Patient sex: F
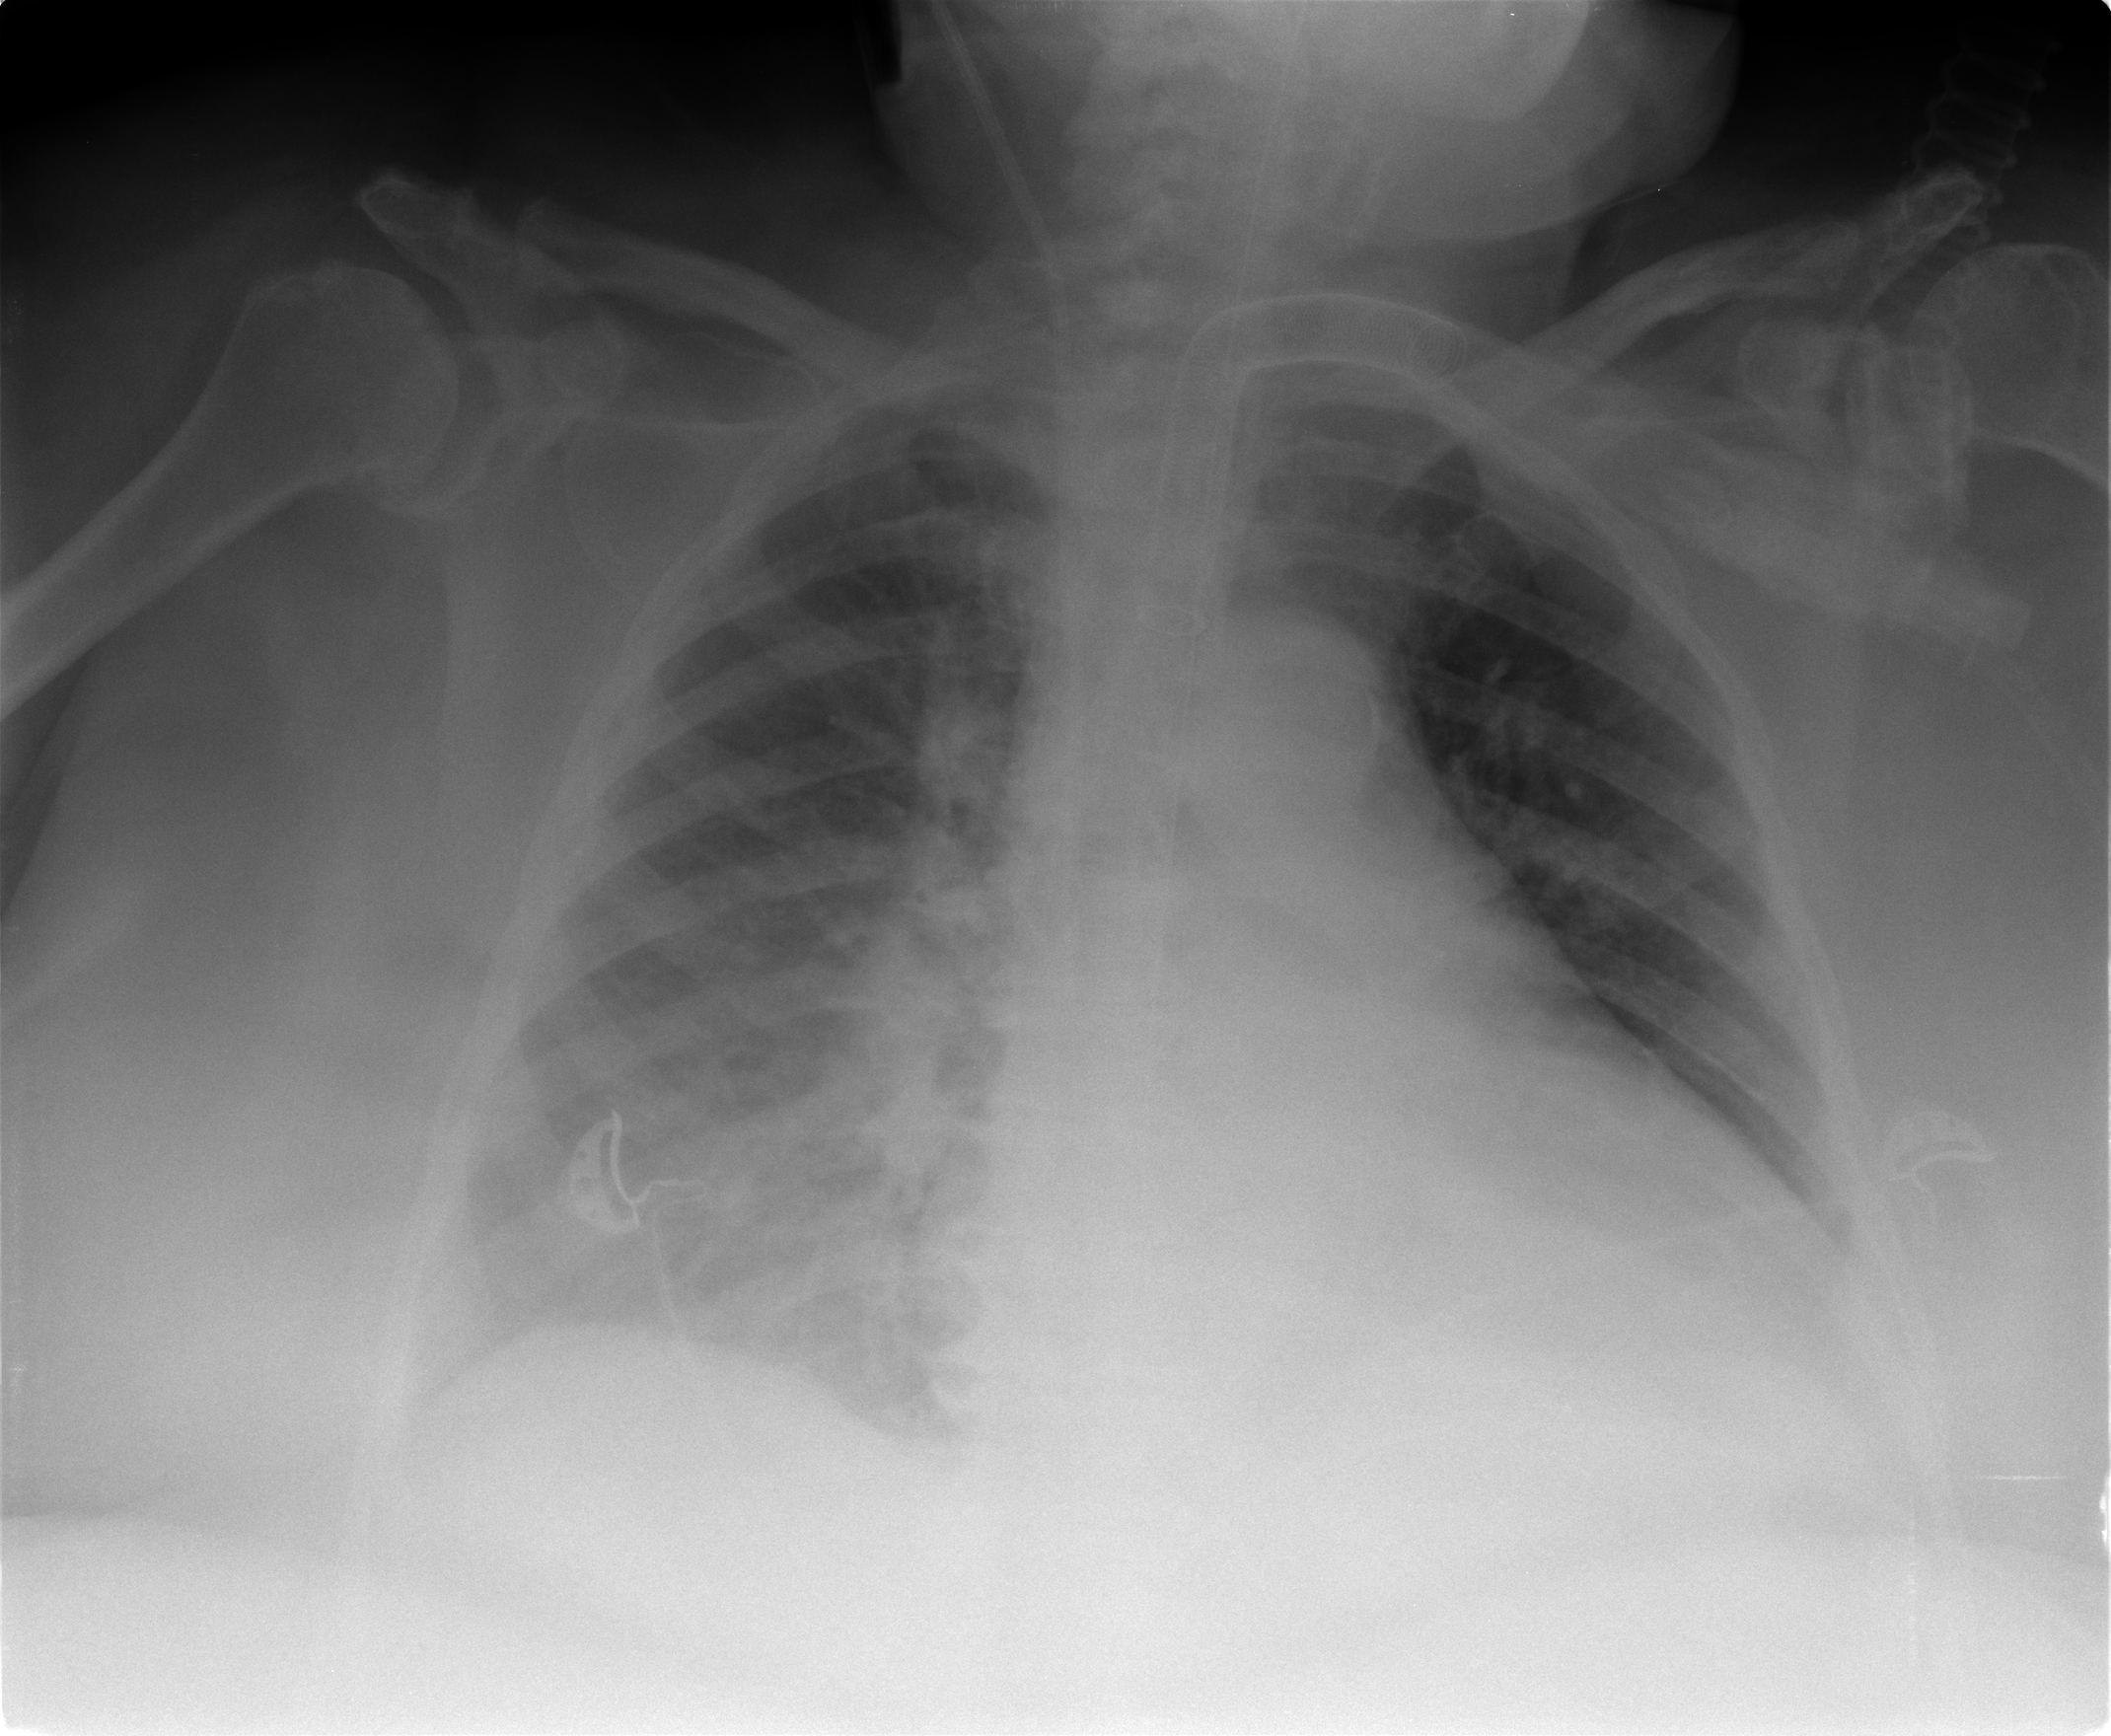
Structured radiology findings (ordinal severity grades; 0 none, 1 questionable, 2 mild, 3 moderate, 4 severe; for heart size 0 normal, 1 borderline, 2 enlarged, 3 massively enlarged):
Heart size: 2
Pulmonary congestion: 2
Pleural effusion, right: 2
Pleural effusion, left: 1
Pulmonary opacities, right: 2
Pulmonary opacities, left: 0
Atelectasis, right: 2
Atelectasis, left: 2